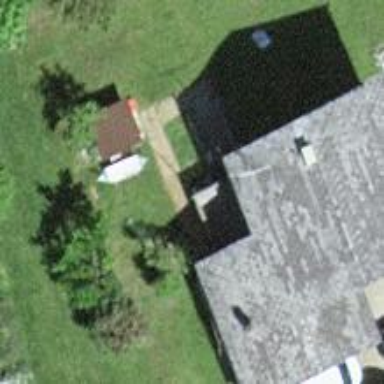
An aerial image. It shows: Simple and straightforward house.